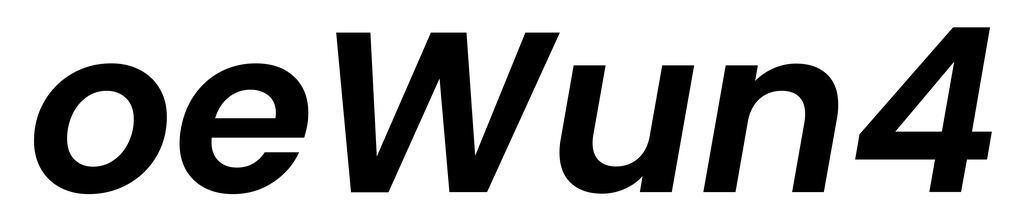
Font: Poppins-SemiBoldItalic